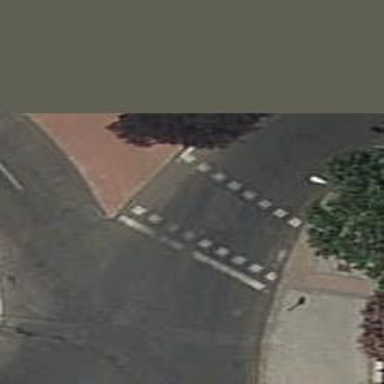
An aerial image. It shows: Road with traffic signals and zebra crossing with traffic signals.